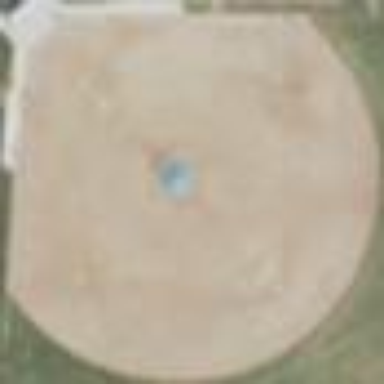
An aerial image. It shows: Baseball pitch for leisure and sports activities.